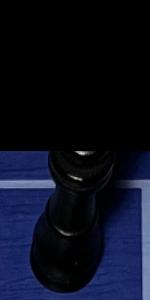
Label: King_Black